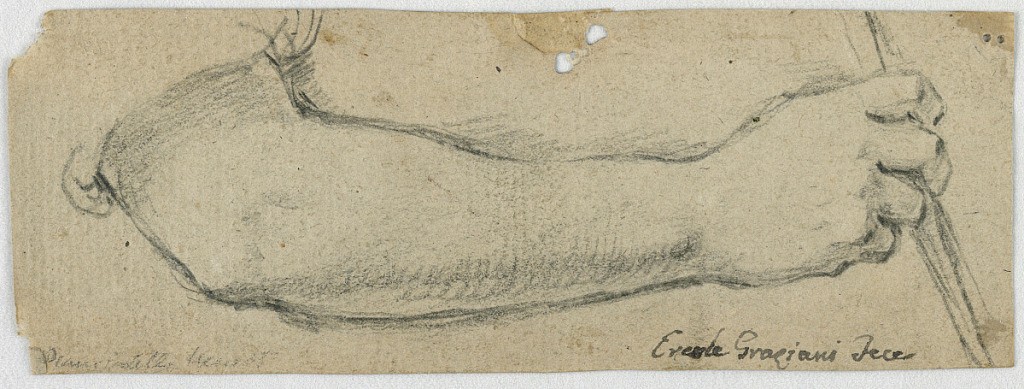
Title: Study: A right arm holding a stick
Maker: Ercole Graziani, 1688 - 1765
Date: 1700–1750
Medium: Black crayon on gray paper
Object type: Drawing
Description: Horizontal composition of a right arm with a stick held in hand.